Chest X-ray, PA view. Patient: 22 years old, sex M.
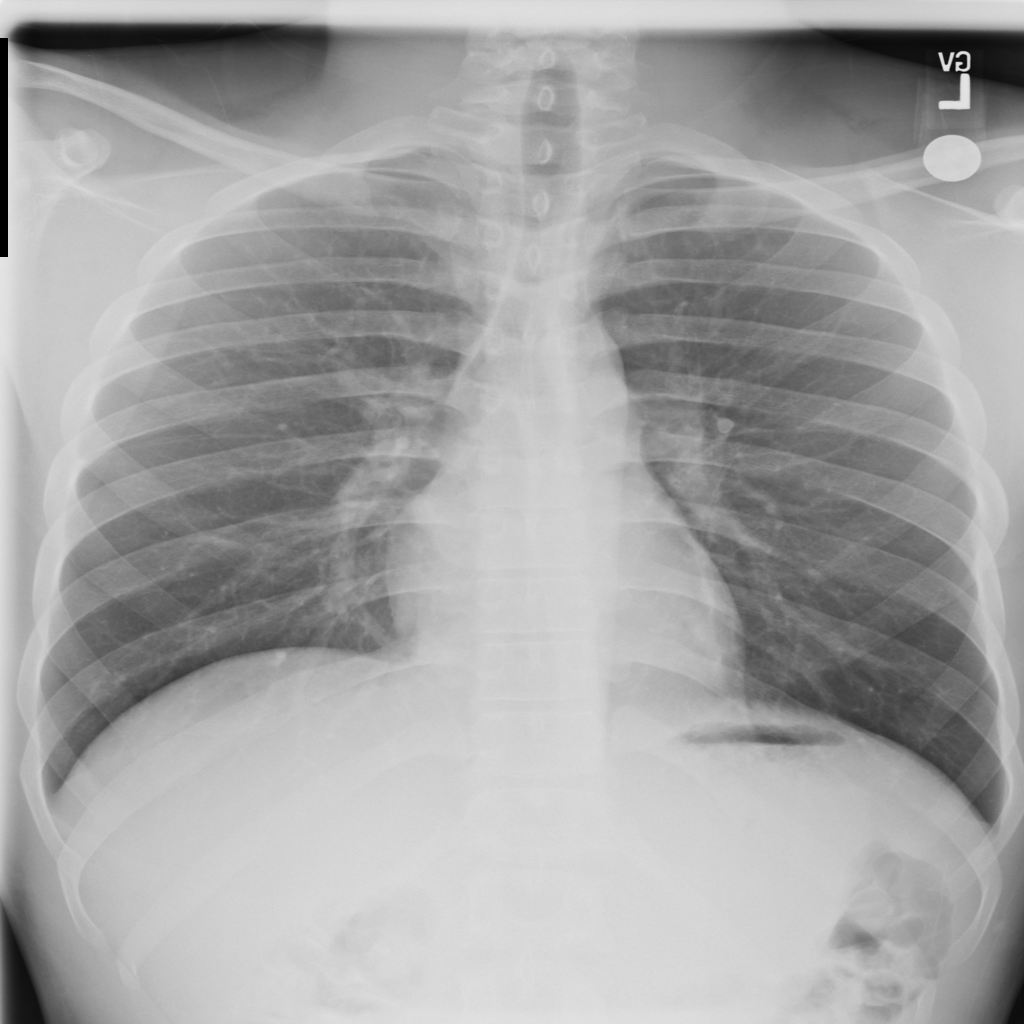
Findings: No Finding